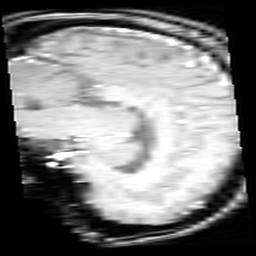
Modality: inplaneT1
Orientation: sagittal
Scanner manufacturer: ge
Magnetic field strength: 3 T
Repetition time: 0.25 s
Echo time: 0.0036 s